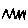
Label: zigzag